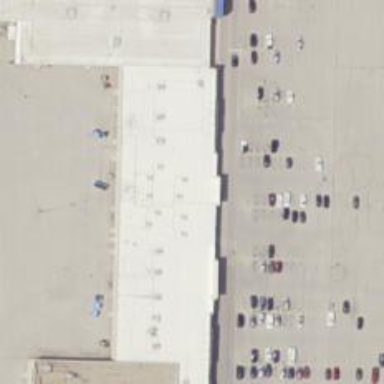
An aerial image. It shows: Retail area.